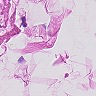
Metastatic tissue present: no